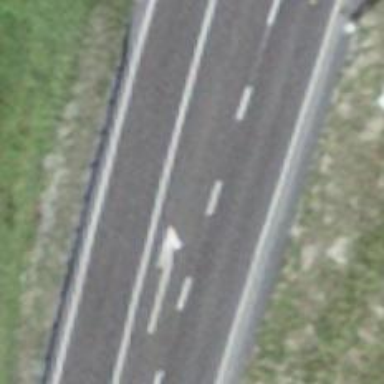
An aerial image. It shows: Primary road with asphalt surface.